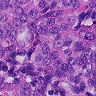
Metastatic tissue present: yes